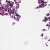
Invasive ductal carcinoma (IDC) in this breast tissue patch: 0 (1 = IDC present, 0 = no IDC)